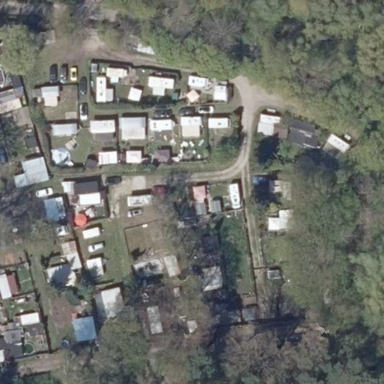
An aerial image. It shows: Campsite designated for caravans only under the tourism category.